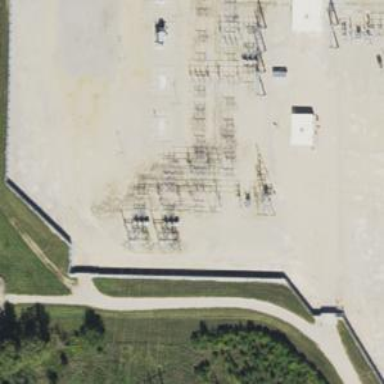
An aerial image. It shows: Switch used for power control.